Field crop: tomato
Growth stage: 1
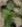
Species: solanum